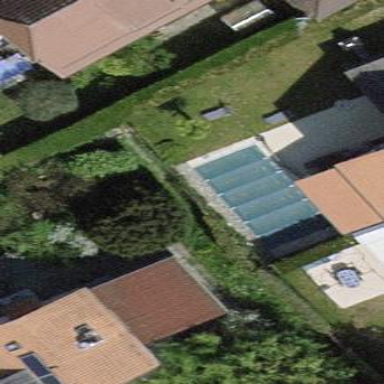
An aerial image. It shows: Swimming pool located in leisure land.